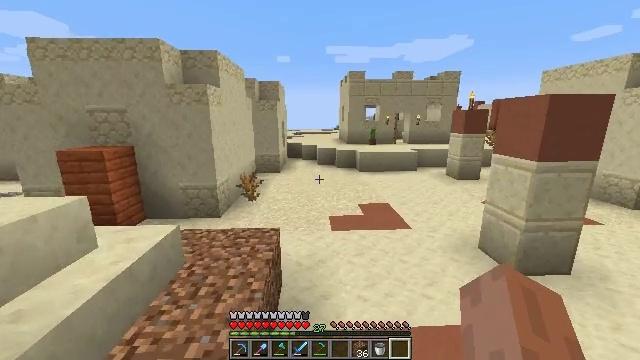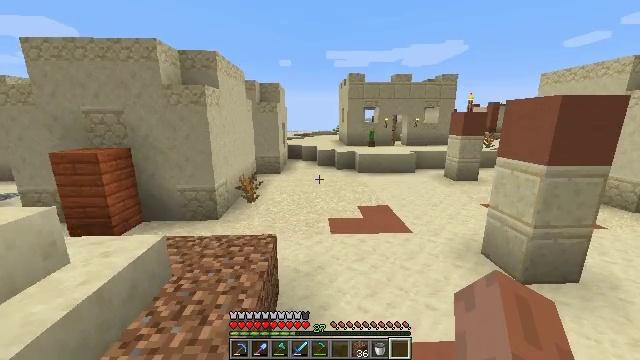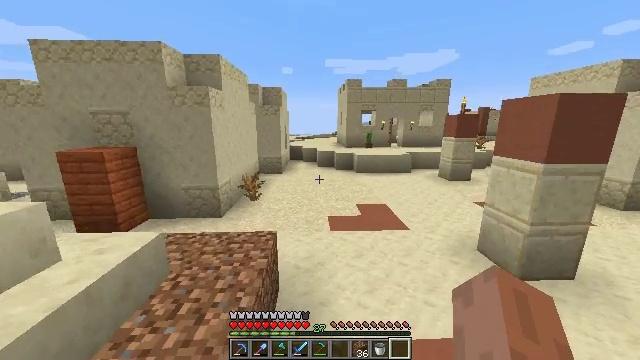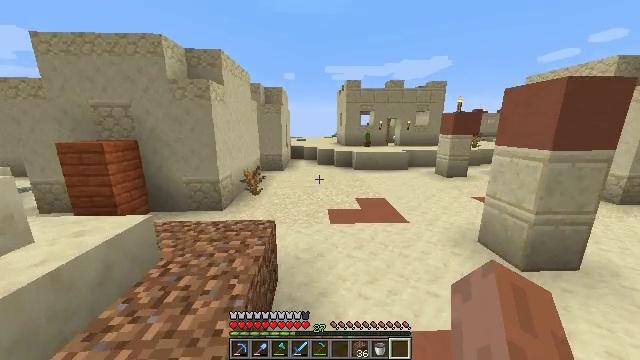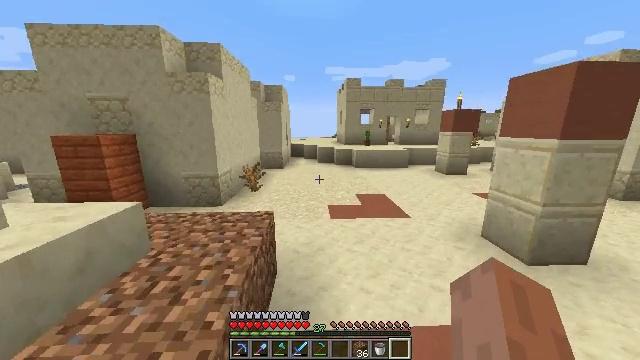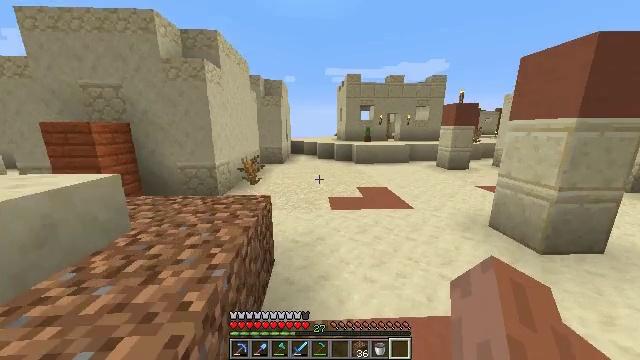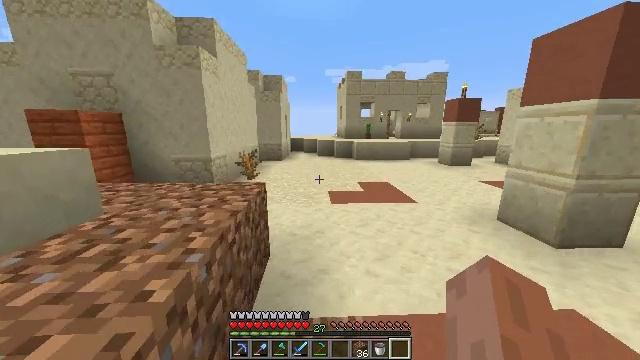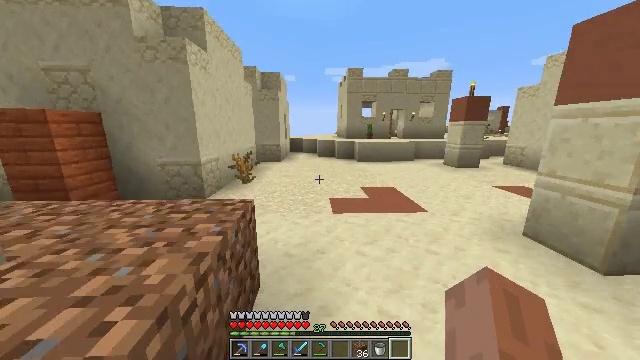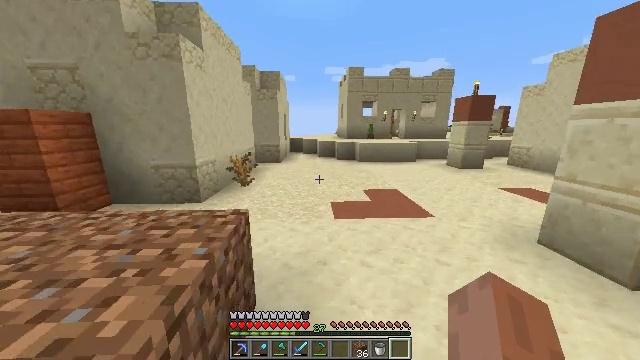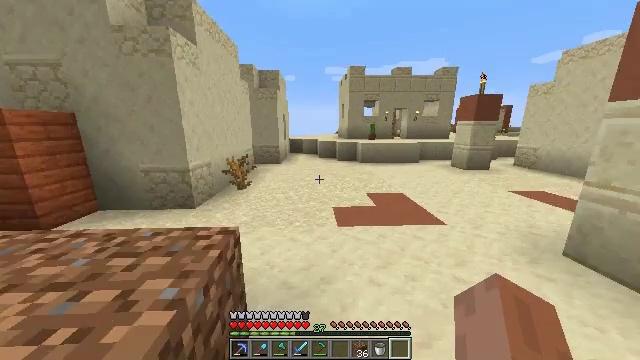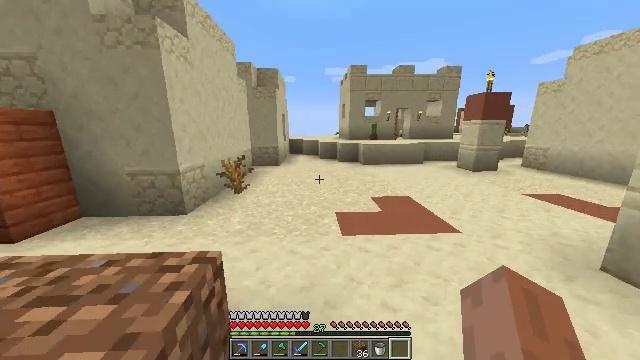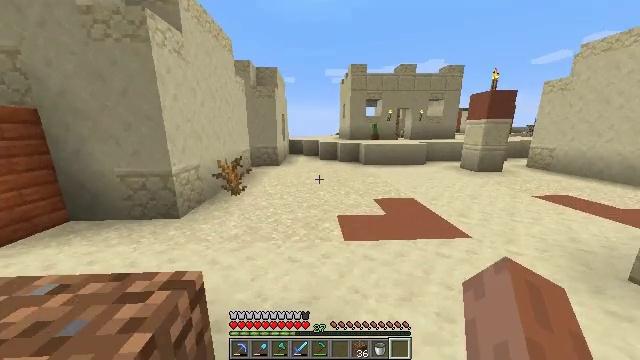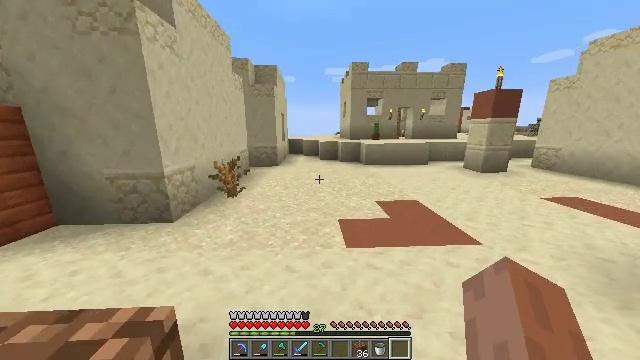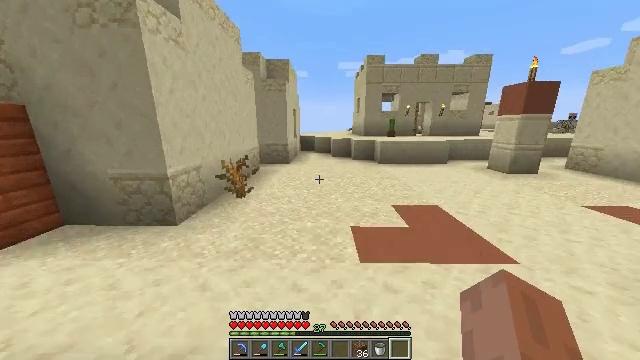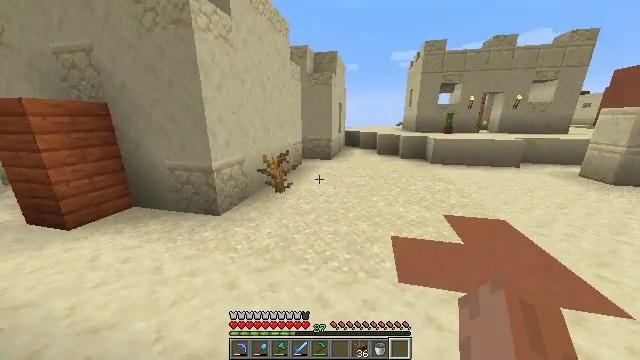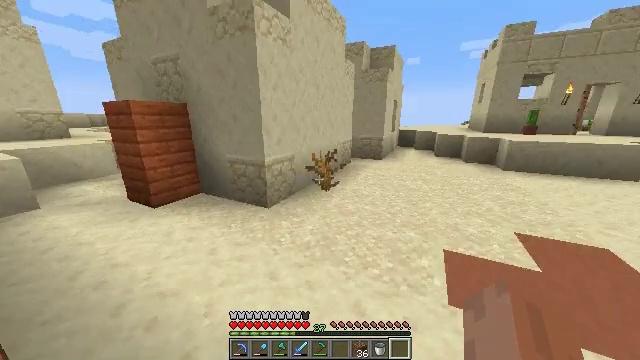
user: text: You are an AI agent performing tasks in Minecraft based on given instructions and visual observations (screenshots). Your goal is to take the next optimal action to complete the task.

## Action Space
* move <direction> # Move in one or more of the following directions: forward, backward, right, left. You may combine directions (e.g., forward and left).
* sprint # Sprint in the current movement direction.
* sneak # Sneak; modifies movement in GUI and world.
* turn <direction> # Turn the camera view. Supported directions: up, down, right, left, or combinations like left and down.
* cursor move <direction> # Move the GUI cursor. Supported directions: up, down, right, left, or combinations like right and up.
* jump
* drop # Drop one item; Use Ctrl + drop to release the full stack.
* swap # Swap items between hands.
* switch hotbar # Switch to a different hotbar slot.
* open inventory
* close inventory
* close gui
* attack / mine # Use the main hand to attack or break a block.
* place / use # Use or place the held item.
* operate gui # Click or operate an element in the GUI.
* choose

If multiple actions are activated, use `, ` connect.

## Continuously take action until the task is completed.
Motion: motion action
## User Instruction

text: Attack the acacia planks to recycle them.
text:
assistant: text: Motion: move forward, sprint
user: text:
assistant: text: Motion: move forward, sprint
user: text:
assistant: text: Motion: move forward, sprint
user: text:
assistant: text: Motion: move forward, sprint
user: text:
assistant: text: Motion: move forward, sprint
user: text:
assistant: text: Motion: move forward, sprint
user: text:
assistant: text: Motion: move forward, sprint
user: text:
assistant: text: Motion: move forward, sprint
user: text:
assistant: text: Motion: move forward, sprint
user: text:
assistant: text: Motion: move forward, sprint
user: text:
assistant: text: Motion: move forward, sprint
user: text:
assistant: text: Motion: move forward, sprint
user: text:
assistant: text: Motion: move forward, sprint, turn left
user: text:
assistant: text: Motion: move forward and move right, sprint, turn left and down
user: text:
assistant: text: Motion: move forward and move right, sprint, turn left
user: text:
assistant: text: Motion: move forward and move right, sprint, turn left
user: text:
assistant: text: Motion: move forward and move right, sprint, turn left
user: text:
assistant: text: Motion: move forward and move right, sprint
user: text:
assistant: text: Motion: move forward and move right, sprint
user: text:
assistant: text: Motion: move forward and move right, sprint
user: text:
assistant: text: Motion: move forward and move right, sprint
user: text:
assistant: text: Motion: move forward and move right, sprint, turn right
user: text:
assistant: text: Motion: move forward and move right, sprint, turn right
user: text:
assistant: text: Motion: move forward and move right, sprint, turn right
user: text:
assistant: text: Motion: move forward and move right, sprint, turn right
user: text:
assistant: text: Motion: move forward and move right, sprint
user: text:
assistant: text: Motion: move forward and move right, sprint
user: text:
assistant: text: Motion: move forward and move right, sprint
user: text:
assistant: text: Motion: move forward and move right, sprint
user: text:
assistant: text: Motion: move forward and move right, sprint